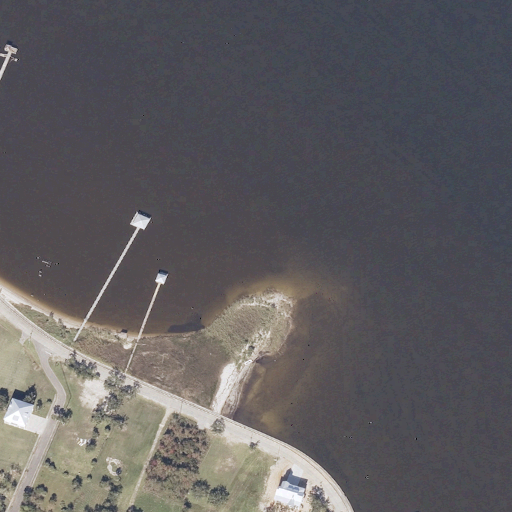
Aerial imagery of cape in Mississippi named Cowand Point containing open water, low intensity development, herbaceous wetlands, medium intensity development, open development, high intensity development, and woody wetlands